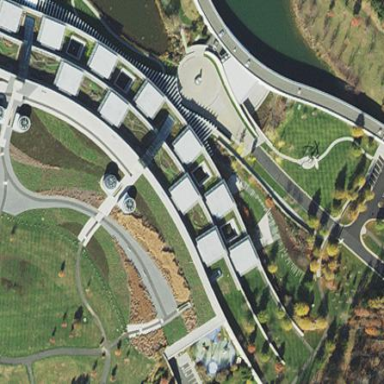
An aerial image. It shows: Building with flat grass-covered roof.